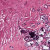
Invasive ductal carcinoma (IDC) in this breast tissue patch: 0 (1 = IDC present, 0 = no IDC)